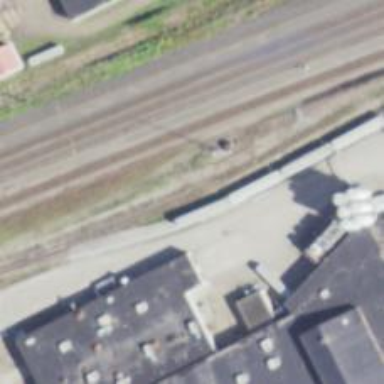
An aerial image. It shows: Railway siding for service.